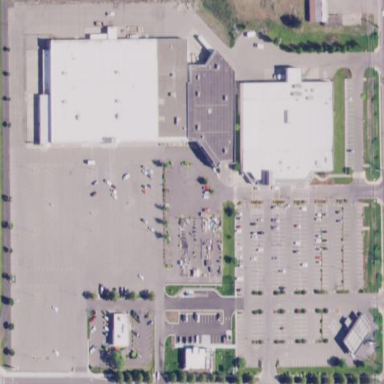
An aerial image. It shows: Retail area.